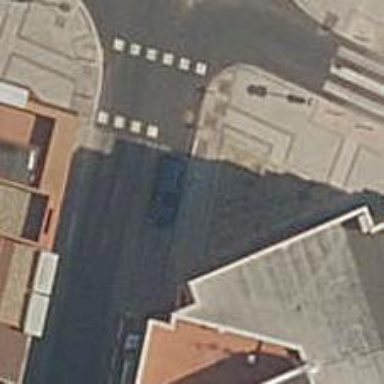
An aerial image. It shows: Sidewalk made of paving stones.